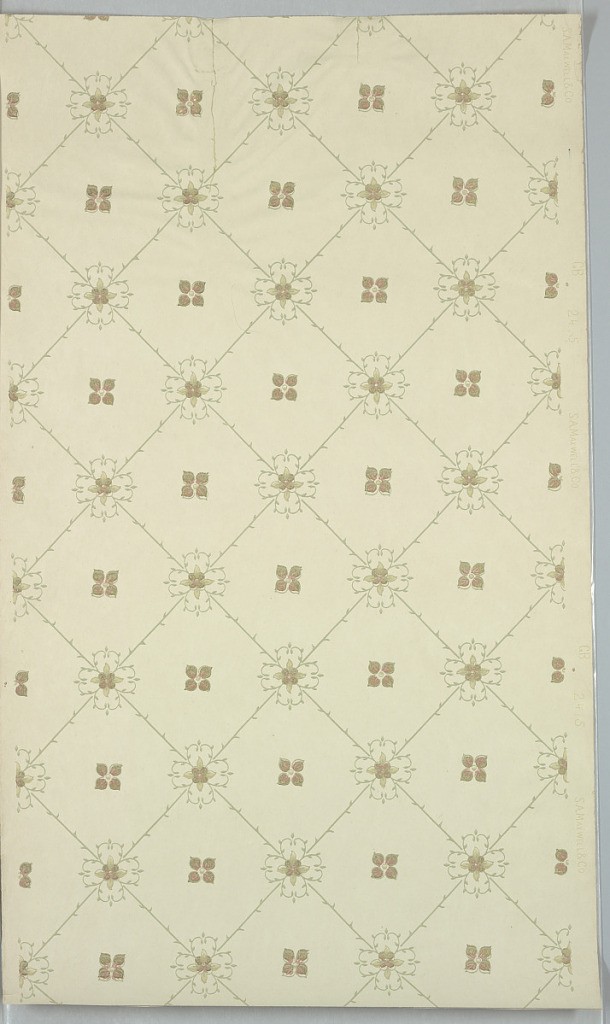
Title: Ceiling paper
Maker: Maxwell & Co., S.A., Chicago, Illinois, USA
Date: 1905–1915
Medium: Machine-printed paper, liquid mica
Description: Grid or trellis pattern with a quatrefoil at each intersection, and a four-lobed rosette centered in each grid. Printed on an off-white ground.